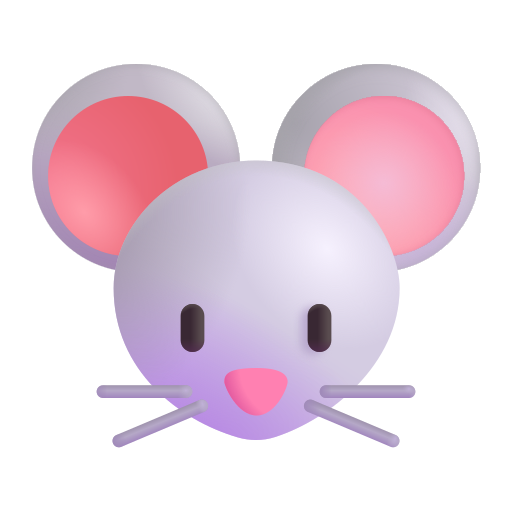
mouse face color